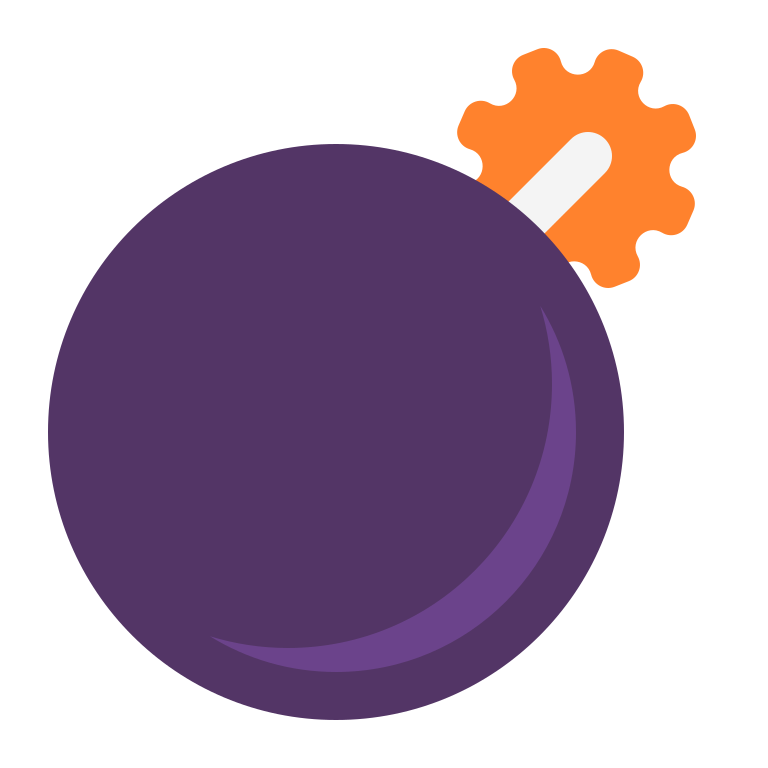
bomb flat